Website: bh-photo
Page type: address-validator
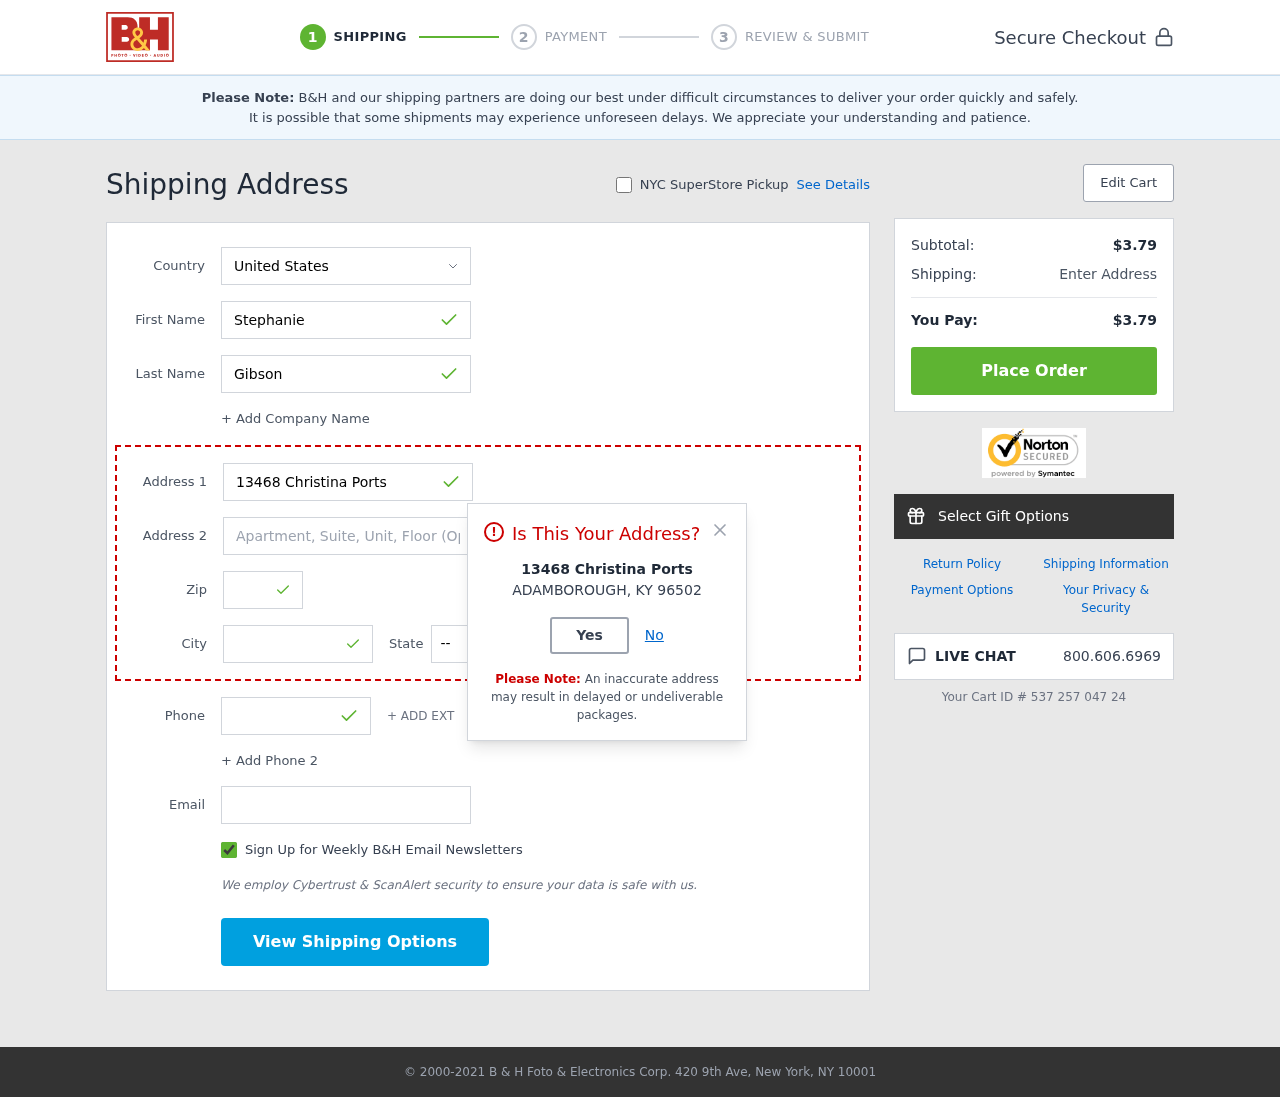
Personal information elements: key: PII_CITY
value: Adamborough
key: PII_COUNTRY
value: United States
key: PII_EMAIL
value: sgibson@yahoo.com
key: PII_FIRSTNAME
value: Stephanie
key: PII_LASTNAME
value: Gibson
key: PII_PHONE
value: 2247946390
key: PII_POSTCODE
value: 96502
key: PII_STATE_ABBR
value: KY
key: PII_STREET
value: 13468 Christina Ports
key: PII_CITY_MODAL
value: ADAMBOROUGH
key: PII_POSTCODE_FULL
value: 96502
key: PII_LOCATION13_POSTCODE_EXT
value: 6502
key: PII_POSTCODE_NUMERIC
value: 96502
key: PII_LOCATION13_POSTCODE_EXT_NUMERIC
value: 6502
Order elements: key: ORDER_SUBTOTAL
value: $3.79
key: ORDER_TOTAL
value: $3.79
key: ORDER_ID
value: Your Cart ID # 537 257 047 24